Question: Hi in my application I have a lengthy string. From that string I have to substring a part of a string where the string height to be 500. So please let me know how to get the a part of a string.
For your reference I am sharing the code what I used for getting string height
'''
CGSize finalStringSize = [finalString sizeWithFont:font constrainedToSize:CGSizeMake(195,length) lineBreakMode:NSLineBreakByWordWrapping];
'''
Here finalstringSize.height is 500. Now any one help me to get a substring from final string where that substring height to be 500.
Please help me.

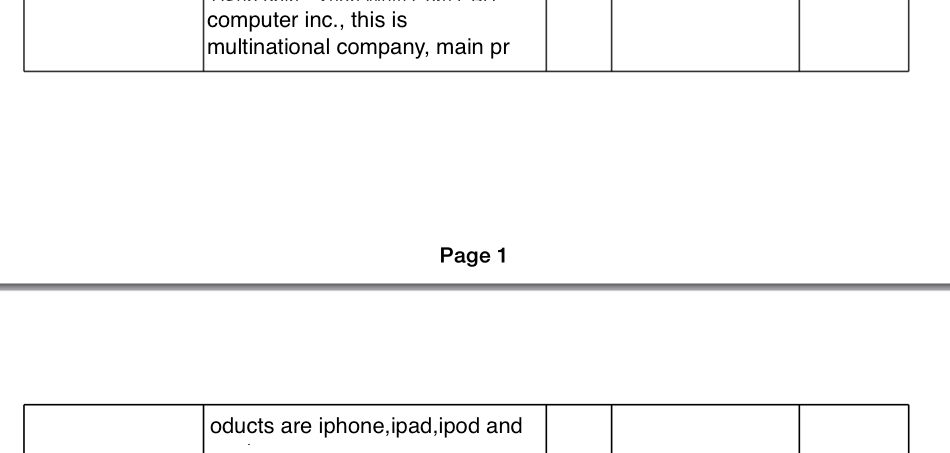
Answer: Use this code for set particular content height:
'''
NSString *finalString=@"d jdsfhksd fsdfhjkds fkdhsfjkdsf kdsfhjkdsf sdjkfsdfh dsfhsfisudi udsifhisdhf sdhfkh sdkf dshf ksdh fkhsd khsdfh sdkhf sdhkfhsdjkfhdshf sdfhdshf hsdfh ksdhf kdhsf hsdkfhsdkhf sdf hsdkfh dsf sdkhf ksdhf hsdfh sdhfksdhf sd ksdhsdh ksdh dhs hsdh ksdh dhs fhsdfh dsfsdfdf sdf sd sd dsf sd fsdf ds";
int length =200;
UIFont *font=[UIFont fontWithName:@"Helvetica" size:17.0f];
NSString *firstPartString=[NSString stringWithString:finalString];
CGSize firstPartStringSize = [firstPartString sizeWithFont:font constrainedToSize:CGSizeMake(195,MAXFLOAT) lineBreakMode:NSLineBreakByWordWrapping];
while(firstPartStringSize.height > length)
{
firstPartString = [firstPartString substringWithRange:NSMakeRange(0, firstPartString.length-1)];
firstPartStringSize = [firstPartString sizeWithFont:font constrainedToSize:CGSizeMake(195,MAXFLOAT) lineBreakMode:NSLineBreakByWordWrapping];
}
if(firstPartStringSize.height <= length)
{
while(![[firstPartString substringToIndex:[firstPartString length]-1] isEqualToString:@" "])
{
NSLog(@"%@",[firstPartString substringFromIndex:[firstPartString length]-1]);
if([firstPartString substringFromIndex:[firstPartString length]-1].length !=0 && ![[firstPartString substringFromIndex:[firstPartString length]-1] isEqualToString:@" "])
{
firstPartString = [firstPartString substringWithRange:NSMakeRange(0, firstPartString.length-1)];
}
else
{
break;
}
}
}
NSString *resultStr=firstPartString;
int secondPartStringLength=[finalString length]-firstPartString.length;
NSRange secondPartStringRange=NSMakeRange(firstPartString.length, secondPartStringLength);
NSString *secondPartString=[finalString substringWithRange:secondPartStringRange];
'''